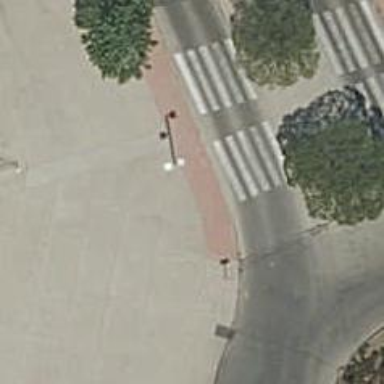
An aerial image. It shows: Uncontrolled road crossing.